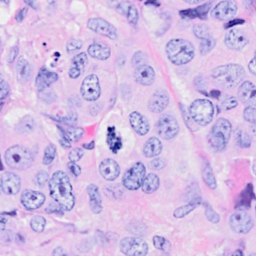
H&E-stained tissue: Breast